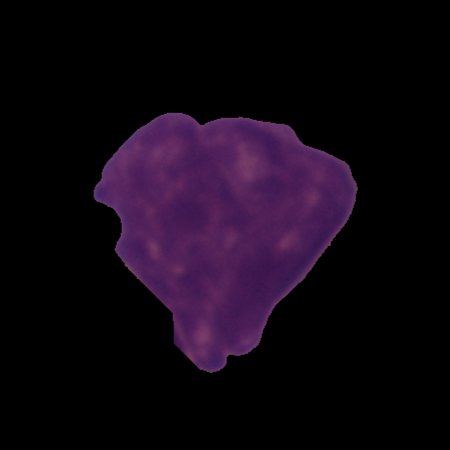
Label: cancer